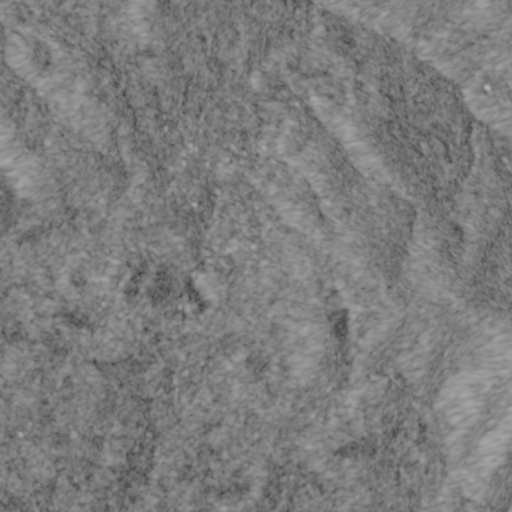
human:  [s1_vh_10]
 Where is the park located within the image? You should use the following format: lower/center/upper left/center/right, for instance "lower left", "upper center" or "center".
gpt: The park is located in the upper center of the image.
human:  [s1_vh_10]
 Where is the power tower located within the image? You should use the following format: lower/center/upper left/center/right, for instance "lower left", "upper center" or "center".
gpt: The power tower is located in the upper center of the image.
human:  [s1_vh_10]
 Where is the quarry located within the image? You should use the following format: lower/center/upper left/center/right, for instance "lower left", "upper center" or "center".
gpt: The quarry is located in the center of the image.
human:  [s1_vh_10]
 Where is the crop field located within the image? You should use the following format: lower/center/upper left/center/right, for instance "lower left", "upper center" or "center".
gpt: There is no crop field in the image.

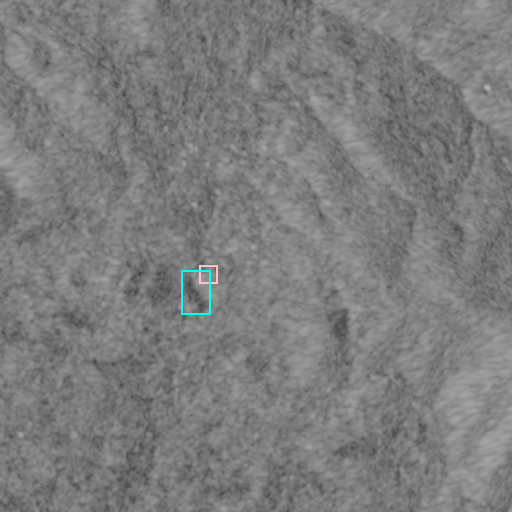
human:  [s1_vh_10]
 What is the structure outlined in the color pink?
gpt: The structure outlined in pink is a park.
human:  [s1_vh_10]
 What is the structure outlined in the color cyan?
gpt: The structure outlined in cyan is a quarry.
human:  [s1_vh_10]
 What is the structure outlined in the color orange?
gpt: There is no orange outline.